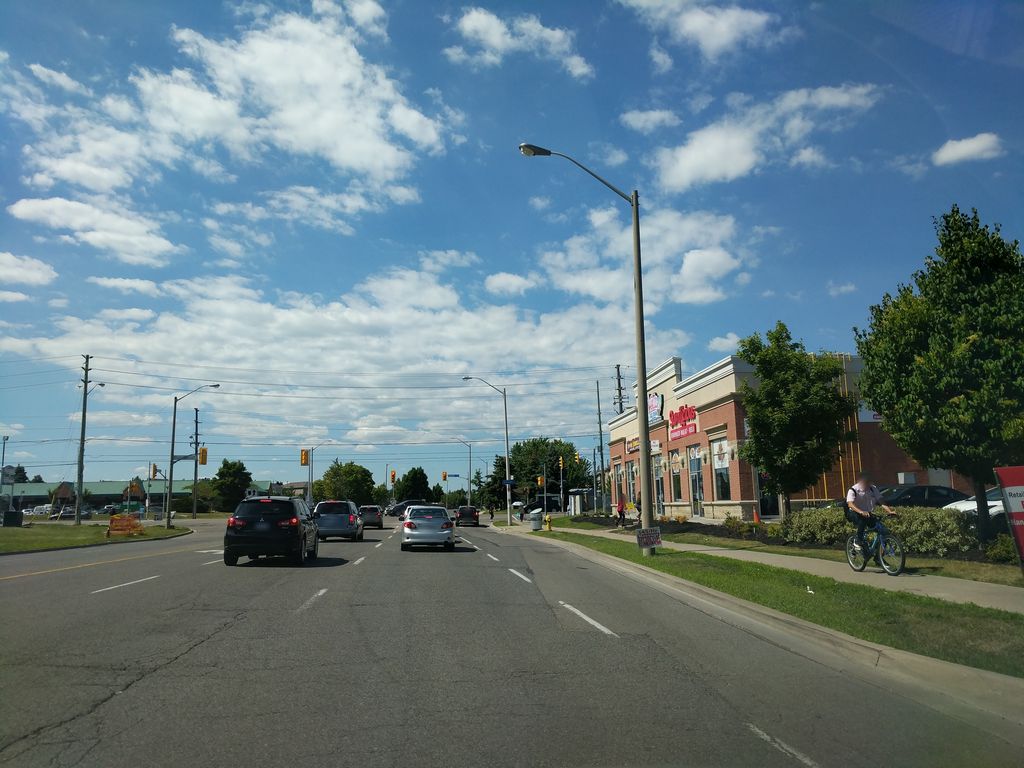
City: toronto